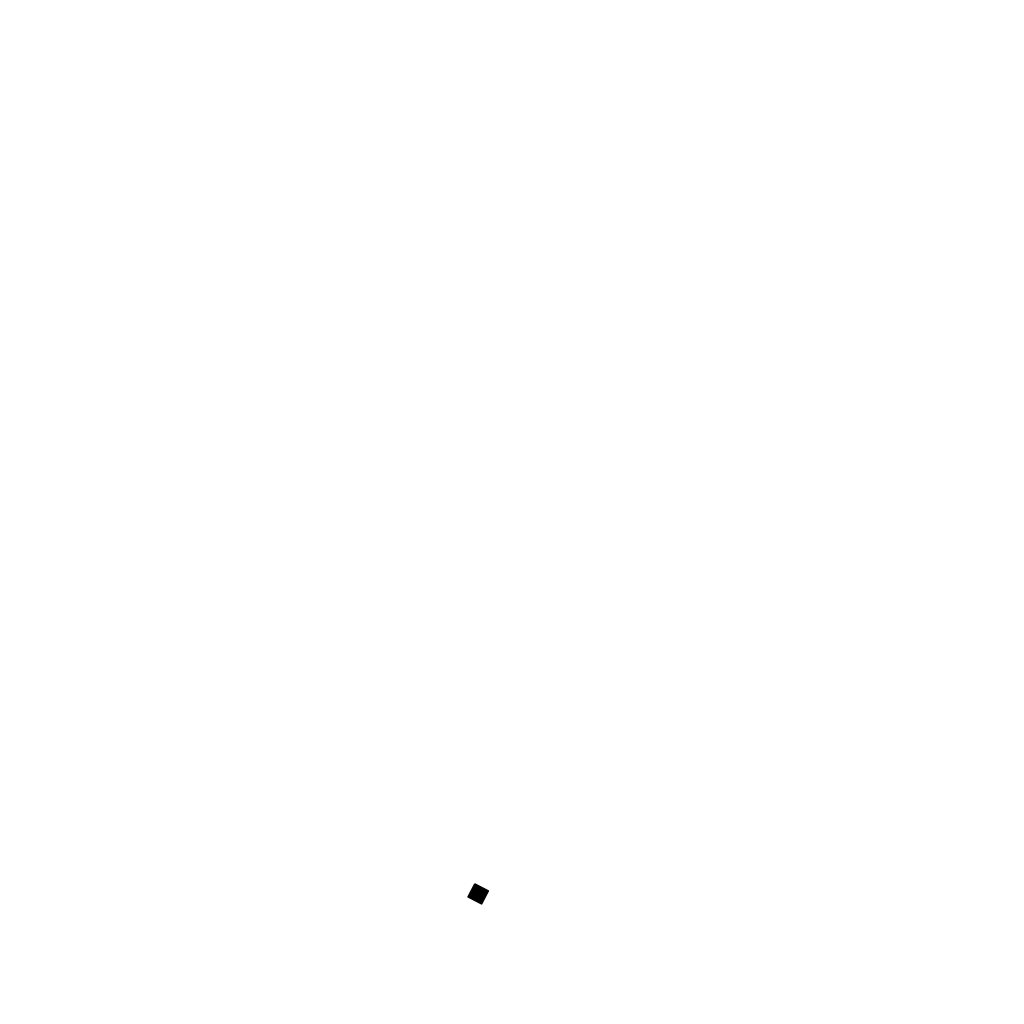
Tags: overhead vector_map, industrial, individual_rise, density_1, Building, 1.0 km²